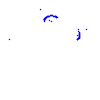
Particle: kaon